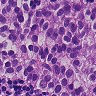
Metastatic tissue present: yes